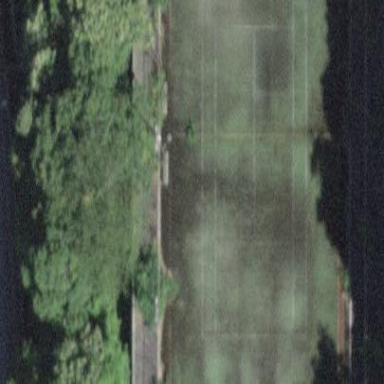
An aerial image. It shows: Tennis court on pitch.